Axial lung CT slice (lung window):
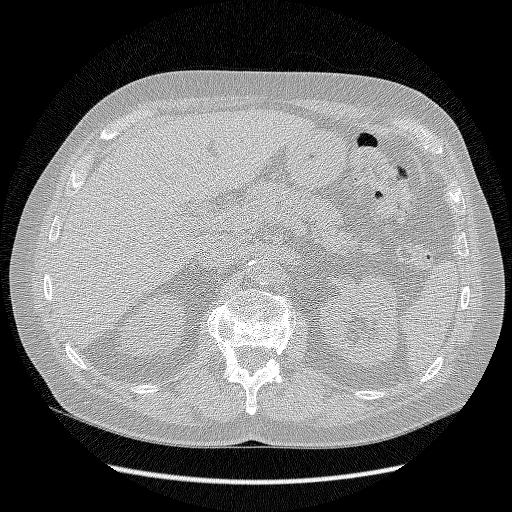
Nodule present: no